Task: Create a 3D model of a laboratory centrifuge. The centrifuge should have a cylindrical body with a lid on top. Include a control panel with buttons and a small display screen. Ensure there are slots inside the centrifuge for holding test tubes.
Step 309:
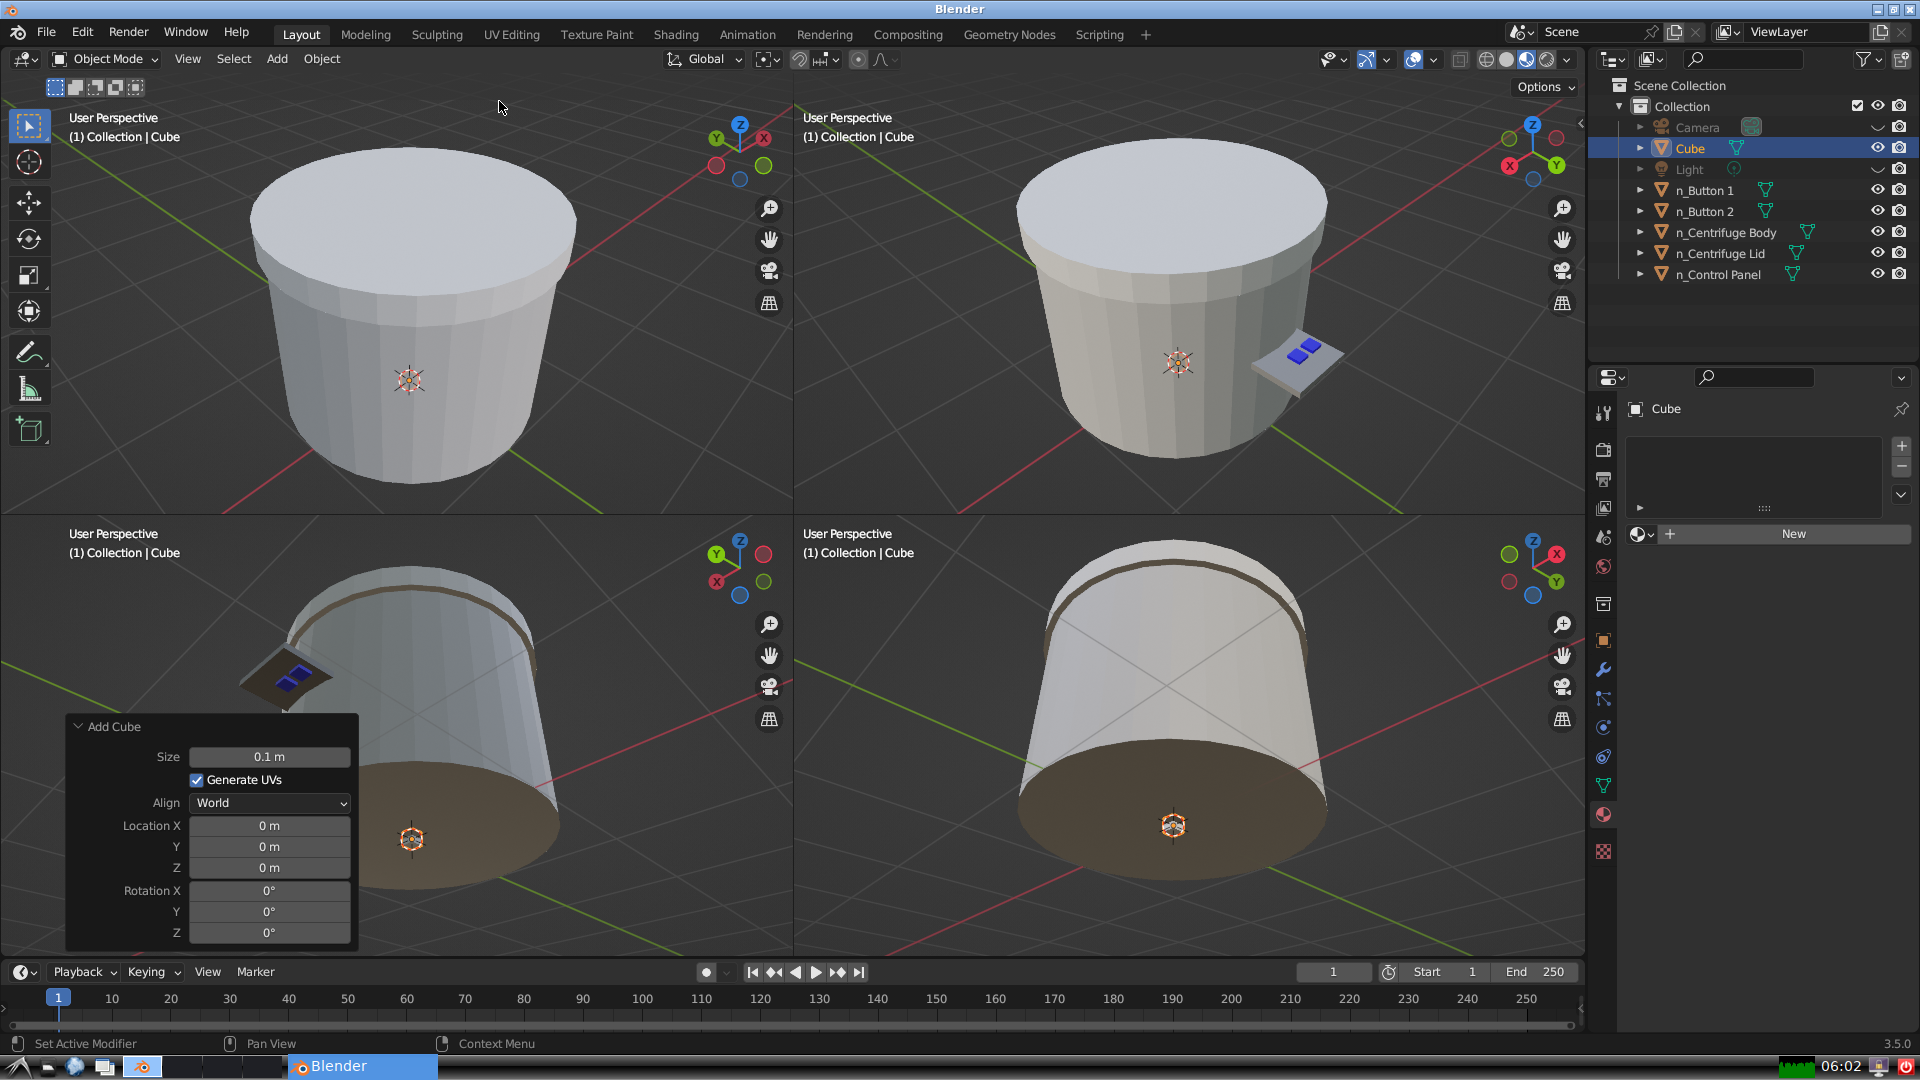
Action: {"mouse_move": [270, 757]}